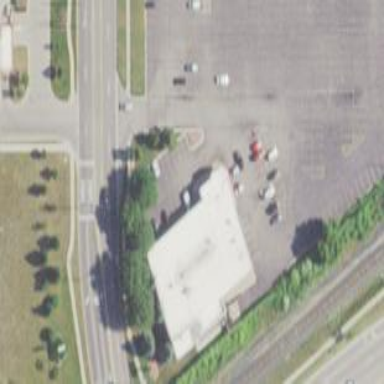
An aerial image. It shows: Supermarket located in building.